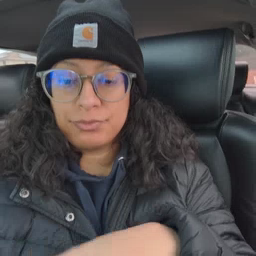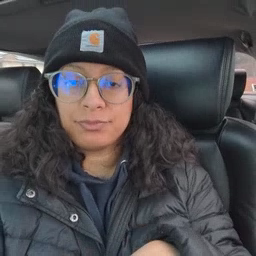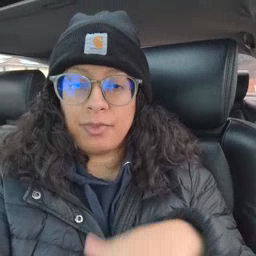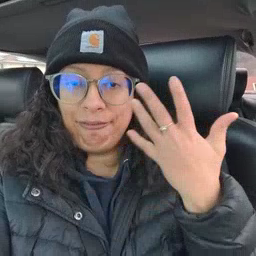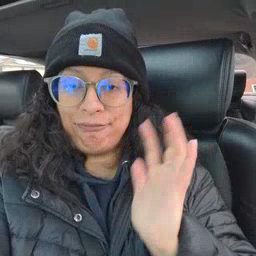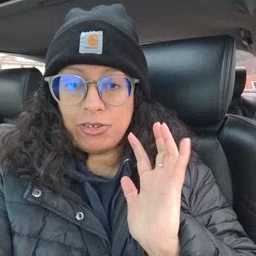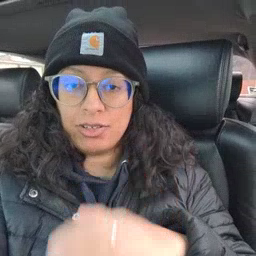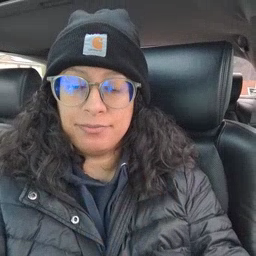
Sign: finish